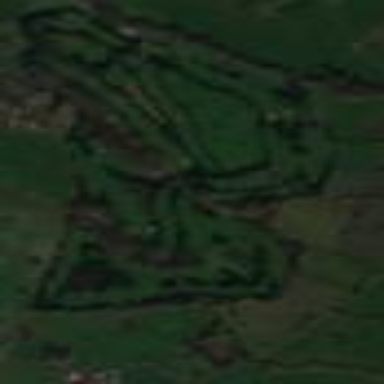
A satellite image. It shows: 18-hole golf course situated within leisure land.